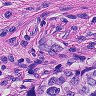
Metastatic tissue present: no